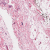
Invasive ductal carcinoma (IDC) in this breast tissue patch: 0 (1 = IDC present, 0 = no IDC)